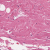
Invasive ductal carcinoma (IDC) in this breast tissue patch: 0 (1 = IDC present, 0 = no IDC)